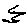
Label: zigzag